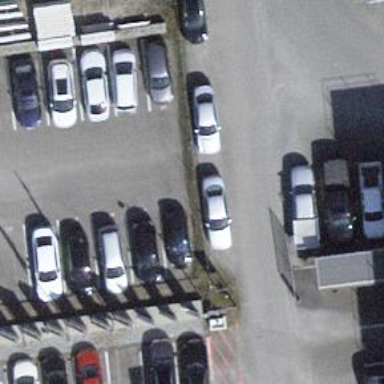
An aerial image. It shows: Parking aisle designated as service road.